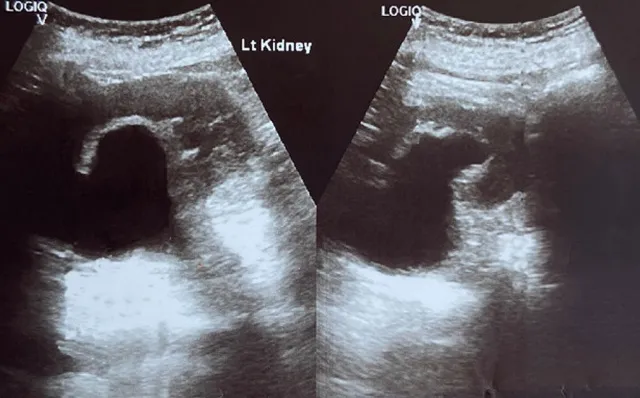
preoperative ultrasound imaging of the right kidney.
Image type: radiology (ultrasound)